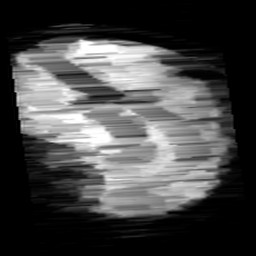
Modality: minIP
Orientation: sagittal
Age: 12
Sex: male
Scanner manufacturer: siemens
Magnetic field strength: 3 T
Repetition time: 0.027 s
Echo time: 0.02 s